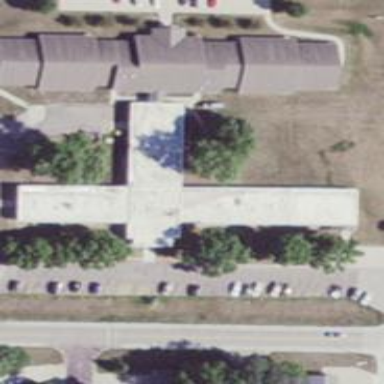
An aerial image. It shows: Nursing home.